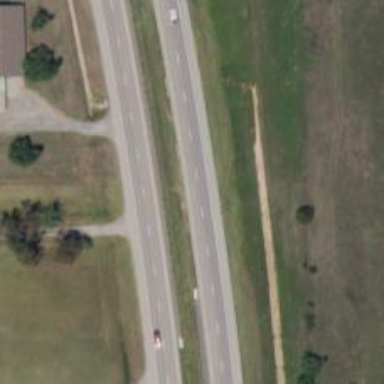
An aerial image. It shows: This image shows trunk highway that functions as expressway.